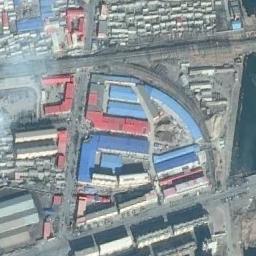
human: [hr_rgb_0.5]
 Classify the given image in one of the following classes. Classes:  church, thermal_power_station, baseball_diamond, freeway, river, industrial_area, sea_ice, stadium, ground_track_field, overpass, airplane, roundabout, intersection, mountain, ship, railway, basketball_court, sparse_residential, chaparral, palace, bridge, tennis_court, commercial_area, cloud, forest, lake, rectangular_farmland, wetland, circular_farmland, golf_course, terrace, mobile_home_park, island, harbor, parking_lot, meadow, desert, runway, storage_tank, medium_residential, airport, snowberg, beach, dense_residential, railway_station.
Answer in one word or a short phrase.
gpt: industrial_area